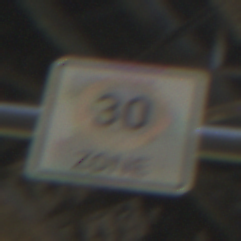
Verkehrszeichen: BeginnZone30
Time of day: Midday
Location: Outdoor (Urban)
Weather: Clear
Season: NotSpecified
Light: Natural